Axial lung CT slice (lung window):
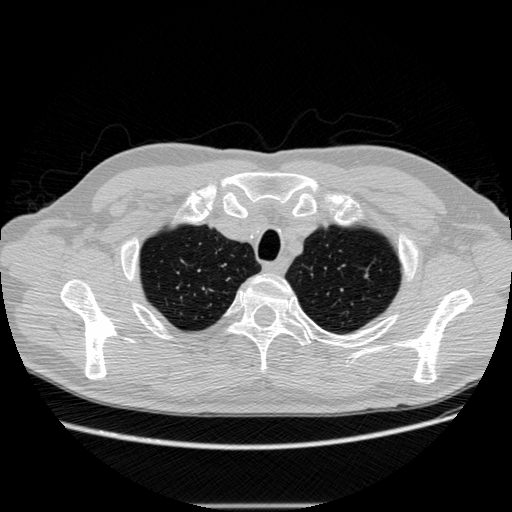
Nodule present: no